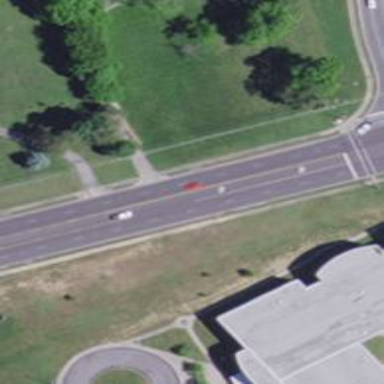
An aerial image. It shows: Asphalt trunk highway.